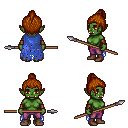
a pixel art fantasy rpg character, female body template, orc, green skin, blue tattered cape, magenta pants, brunette short topknot hairstyle, cloth bracers, brown shoes, spear, four views (front, back, left, right), 2x2 character sprite sheet, small pixel art, hard edges, no anti-aliasing